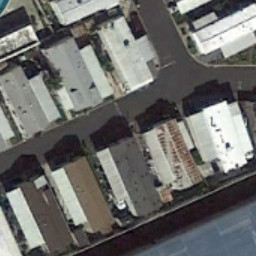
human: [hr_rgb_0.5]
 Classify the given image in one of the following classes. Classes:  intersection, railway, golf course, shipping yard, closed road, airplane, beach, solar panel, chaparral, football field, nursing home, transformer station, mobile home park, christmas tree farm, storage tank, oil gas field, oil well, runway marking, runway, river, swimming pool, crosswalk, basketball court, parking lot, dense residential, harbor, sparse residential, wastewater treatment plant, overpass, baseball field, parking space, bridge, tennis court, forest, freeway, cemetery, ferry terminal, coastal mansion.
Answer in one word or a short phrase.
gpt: mobile home park